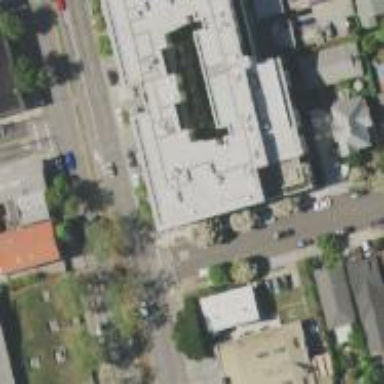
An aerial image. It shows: Mixed-use building.